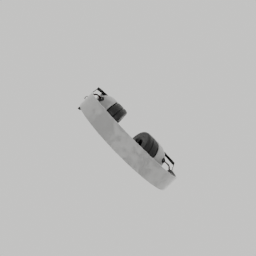
Label: electronics